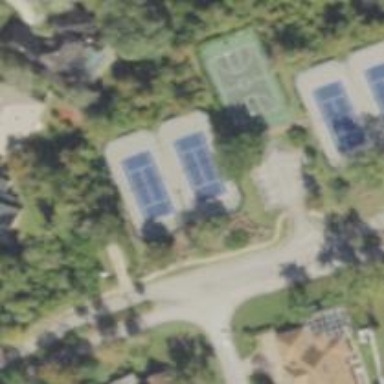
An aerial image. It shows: Tennis court on pitch.